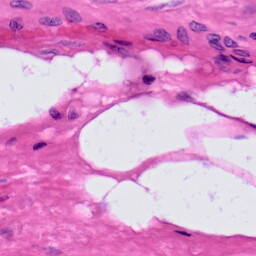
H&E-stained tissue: Prostate